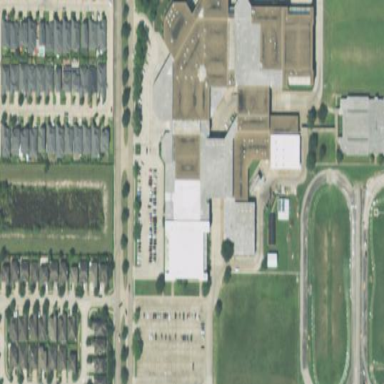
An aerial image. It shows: School.